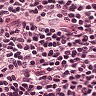
Metastatic tissue present: no